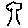
Label: tree